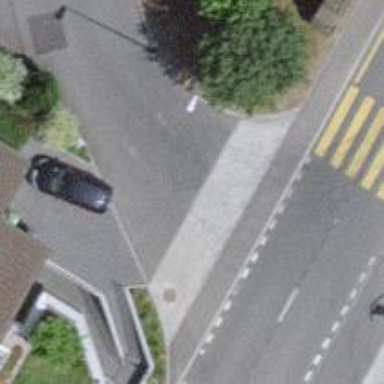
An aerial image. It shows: Sidewalk.